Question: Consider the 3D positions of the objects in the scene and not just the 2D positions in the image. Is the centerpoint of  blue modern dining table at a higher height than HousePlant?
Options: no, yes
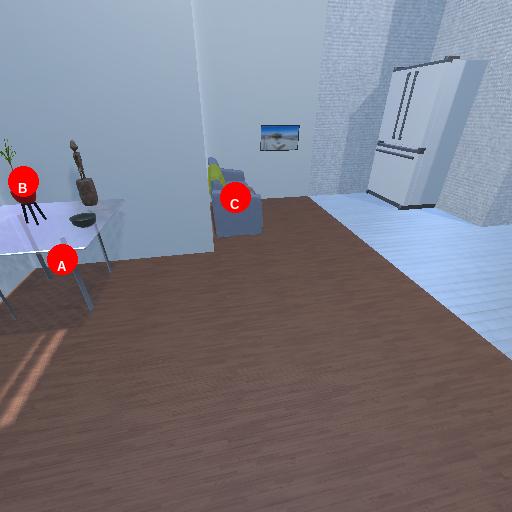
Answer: no